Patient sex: M
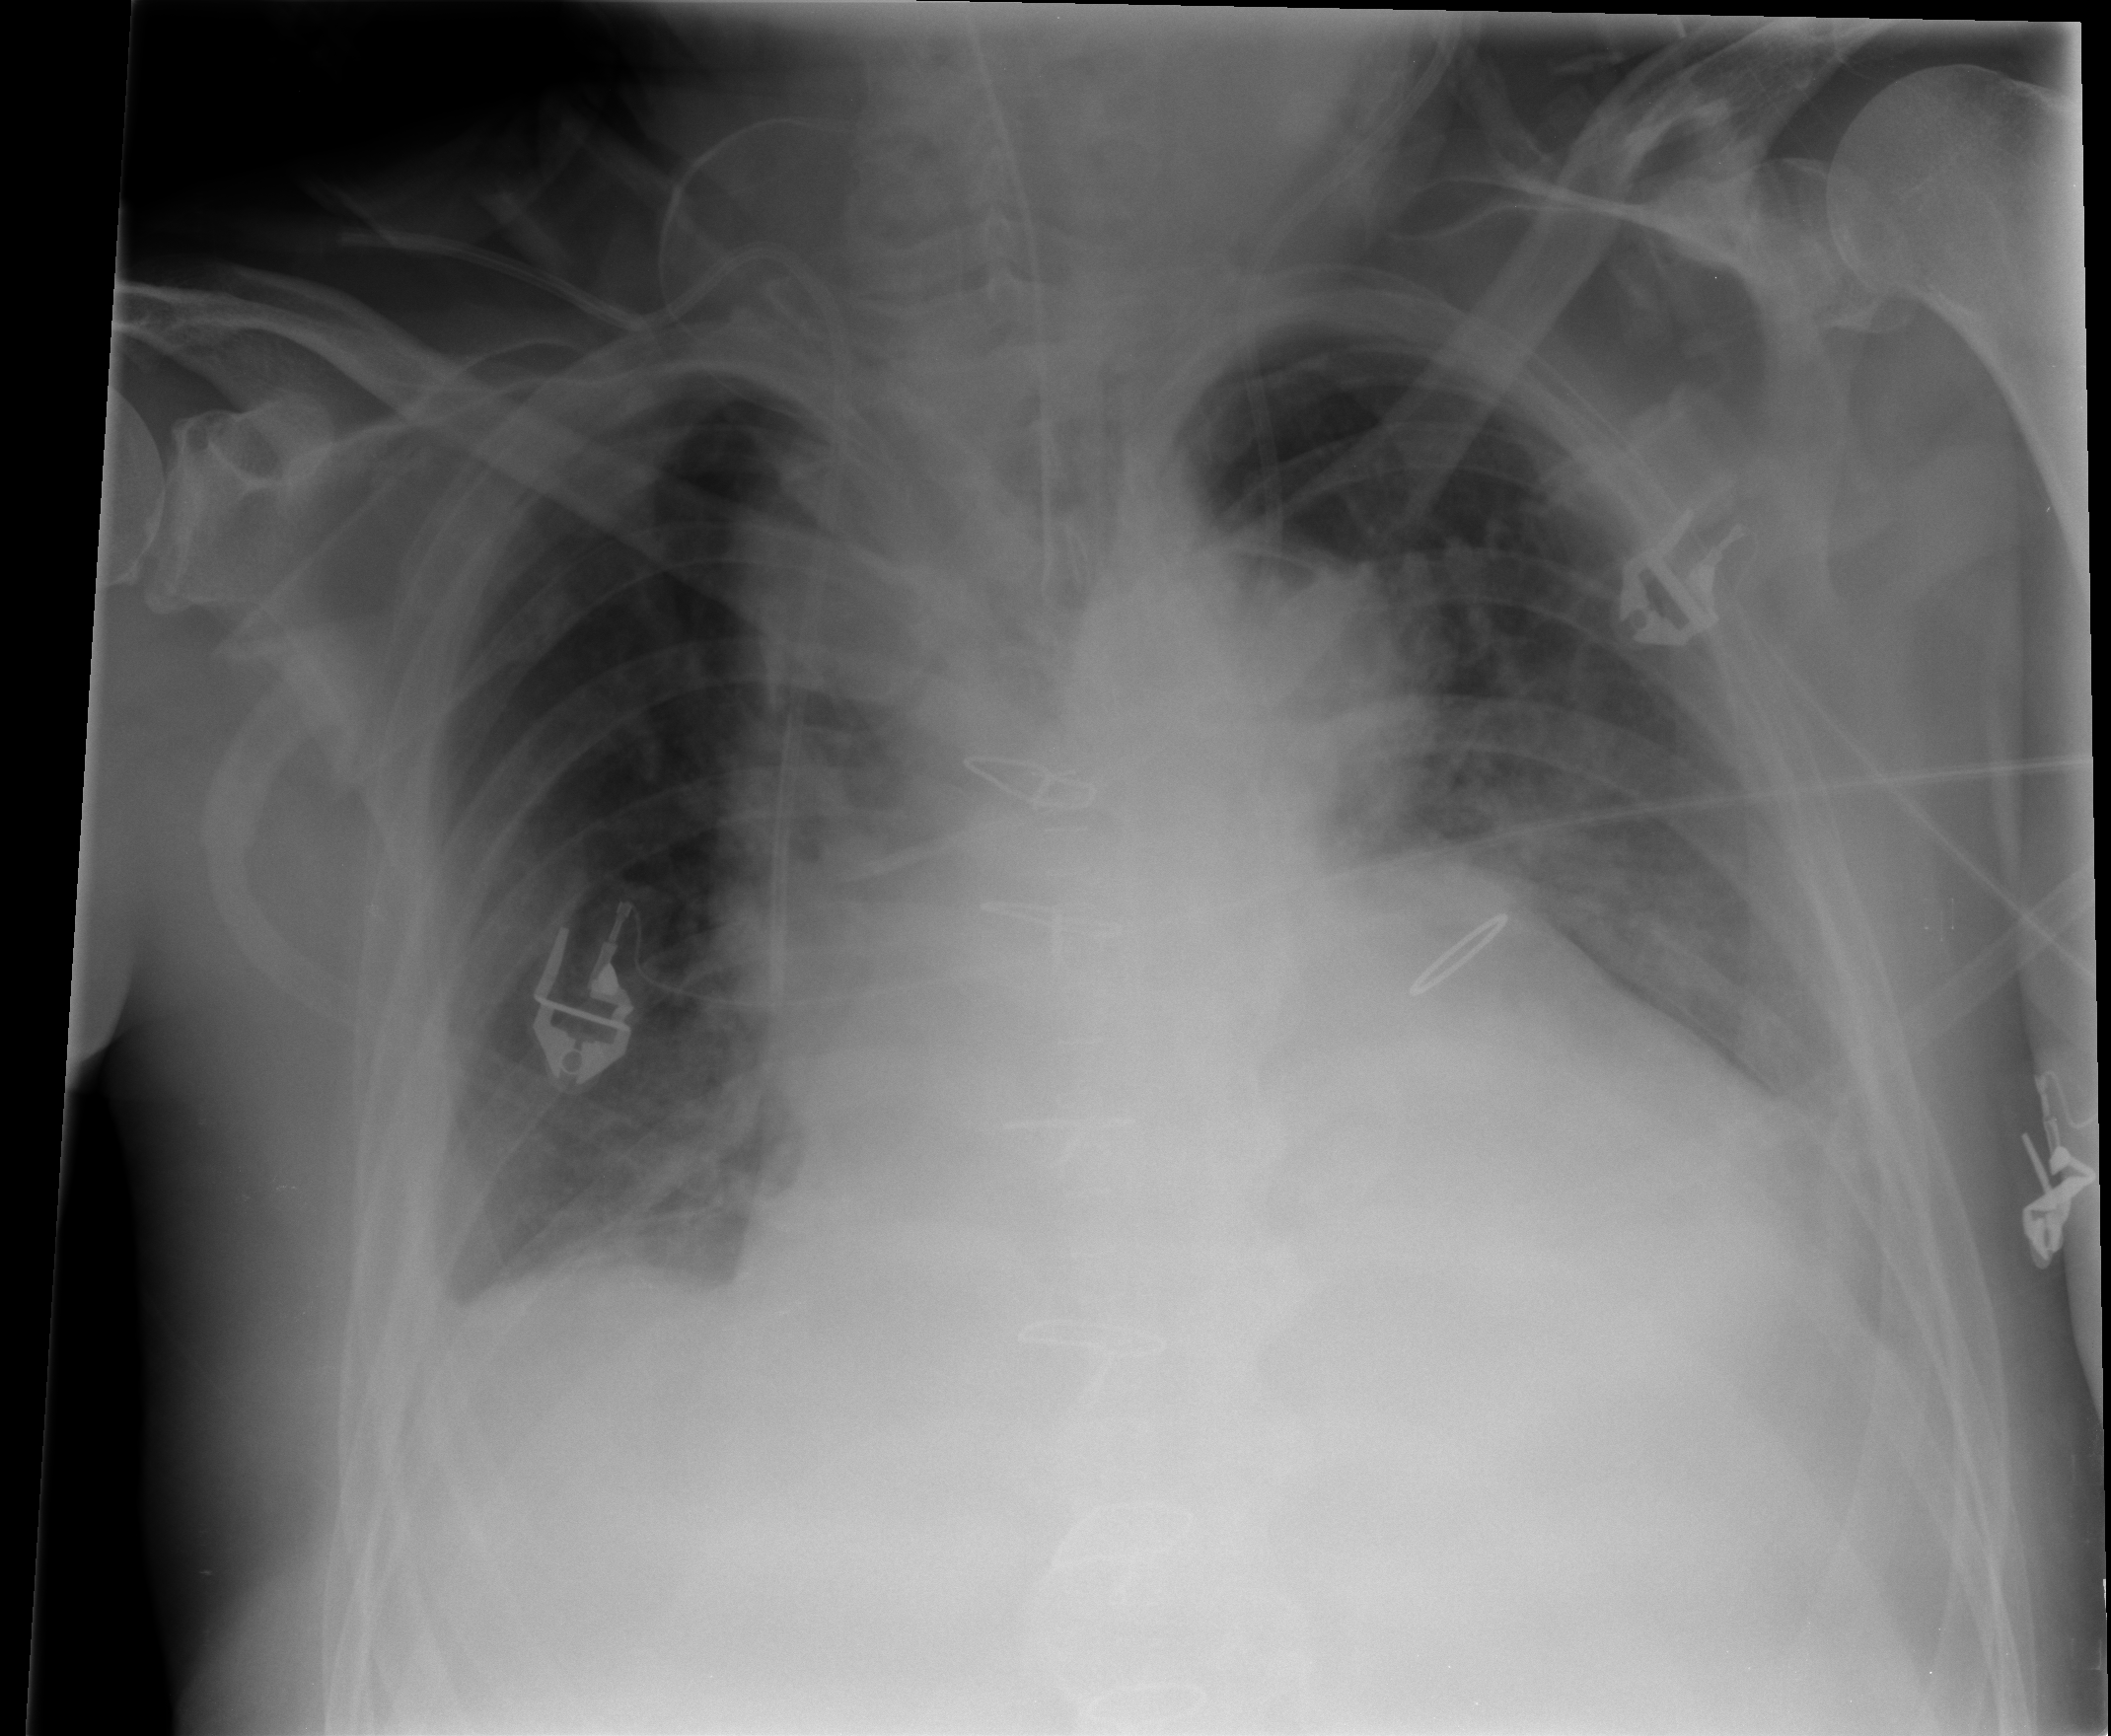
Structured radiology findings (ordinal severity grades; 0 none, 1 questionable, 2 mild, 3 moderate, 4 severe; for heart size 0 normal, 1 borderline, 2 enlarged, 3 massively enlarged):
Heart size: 2
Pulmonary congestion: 2
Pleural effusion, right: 1
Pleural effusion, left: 2
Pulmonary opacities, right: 0
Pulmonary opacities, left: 0
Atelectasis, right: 2
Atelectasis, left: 2